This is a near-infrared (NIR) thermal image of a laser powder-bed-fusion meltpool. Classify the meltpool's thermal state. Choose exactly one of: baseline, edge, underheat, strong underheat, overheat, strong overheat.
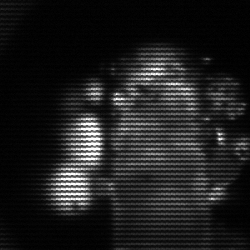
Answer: strong underheat